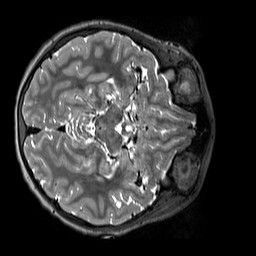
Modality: T2w
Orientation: axial
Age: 11
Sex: female
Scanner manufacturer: siemens
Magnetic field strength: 3 T
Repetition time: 3.2 s
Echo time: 0.408 s